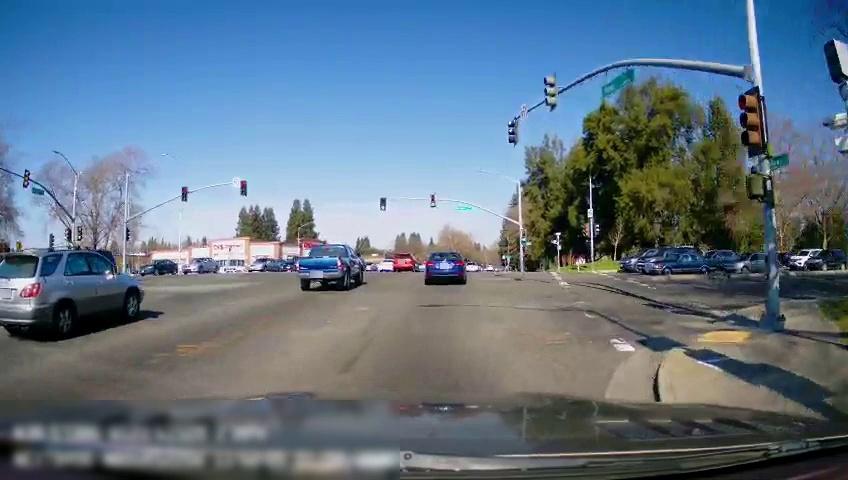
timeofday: Day
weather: Sunny
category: Drivable Space
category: Vehicles | SUV
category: Vehicles | Car
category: Vehicles | Car
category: Vehicles | Car
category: Vehicles | Car
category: Vehicles | Truck
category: Vehicles | Car
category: Vehicles | Car
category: Vehicles | Car
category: Vehicles | Car
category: Vehicles | Car
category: Vehicles | Car
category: Vehicles | Van
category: Vehicles | Car
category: Vehicles | Car
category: Vehicles | Van
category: Vehicles | SUV
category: Traffic | Lights
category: Traffic | Lights
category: Traffic | Lights
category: Traffic | Lights
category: Traffic | Lights
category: Traffic | Lights
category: Traffic | Lights
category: Traffic | Signs
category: Traffic | Lights
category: Traffic | Lights
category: Traffic | Lights
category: Traffic | Lights
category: Traffic | Lights
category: Traffic | Signs
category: Traffic | Lights
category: Traffic | Lights
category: Traffic | Signs